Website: apple
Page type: billing-address
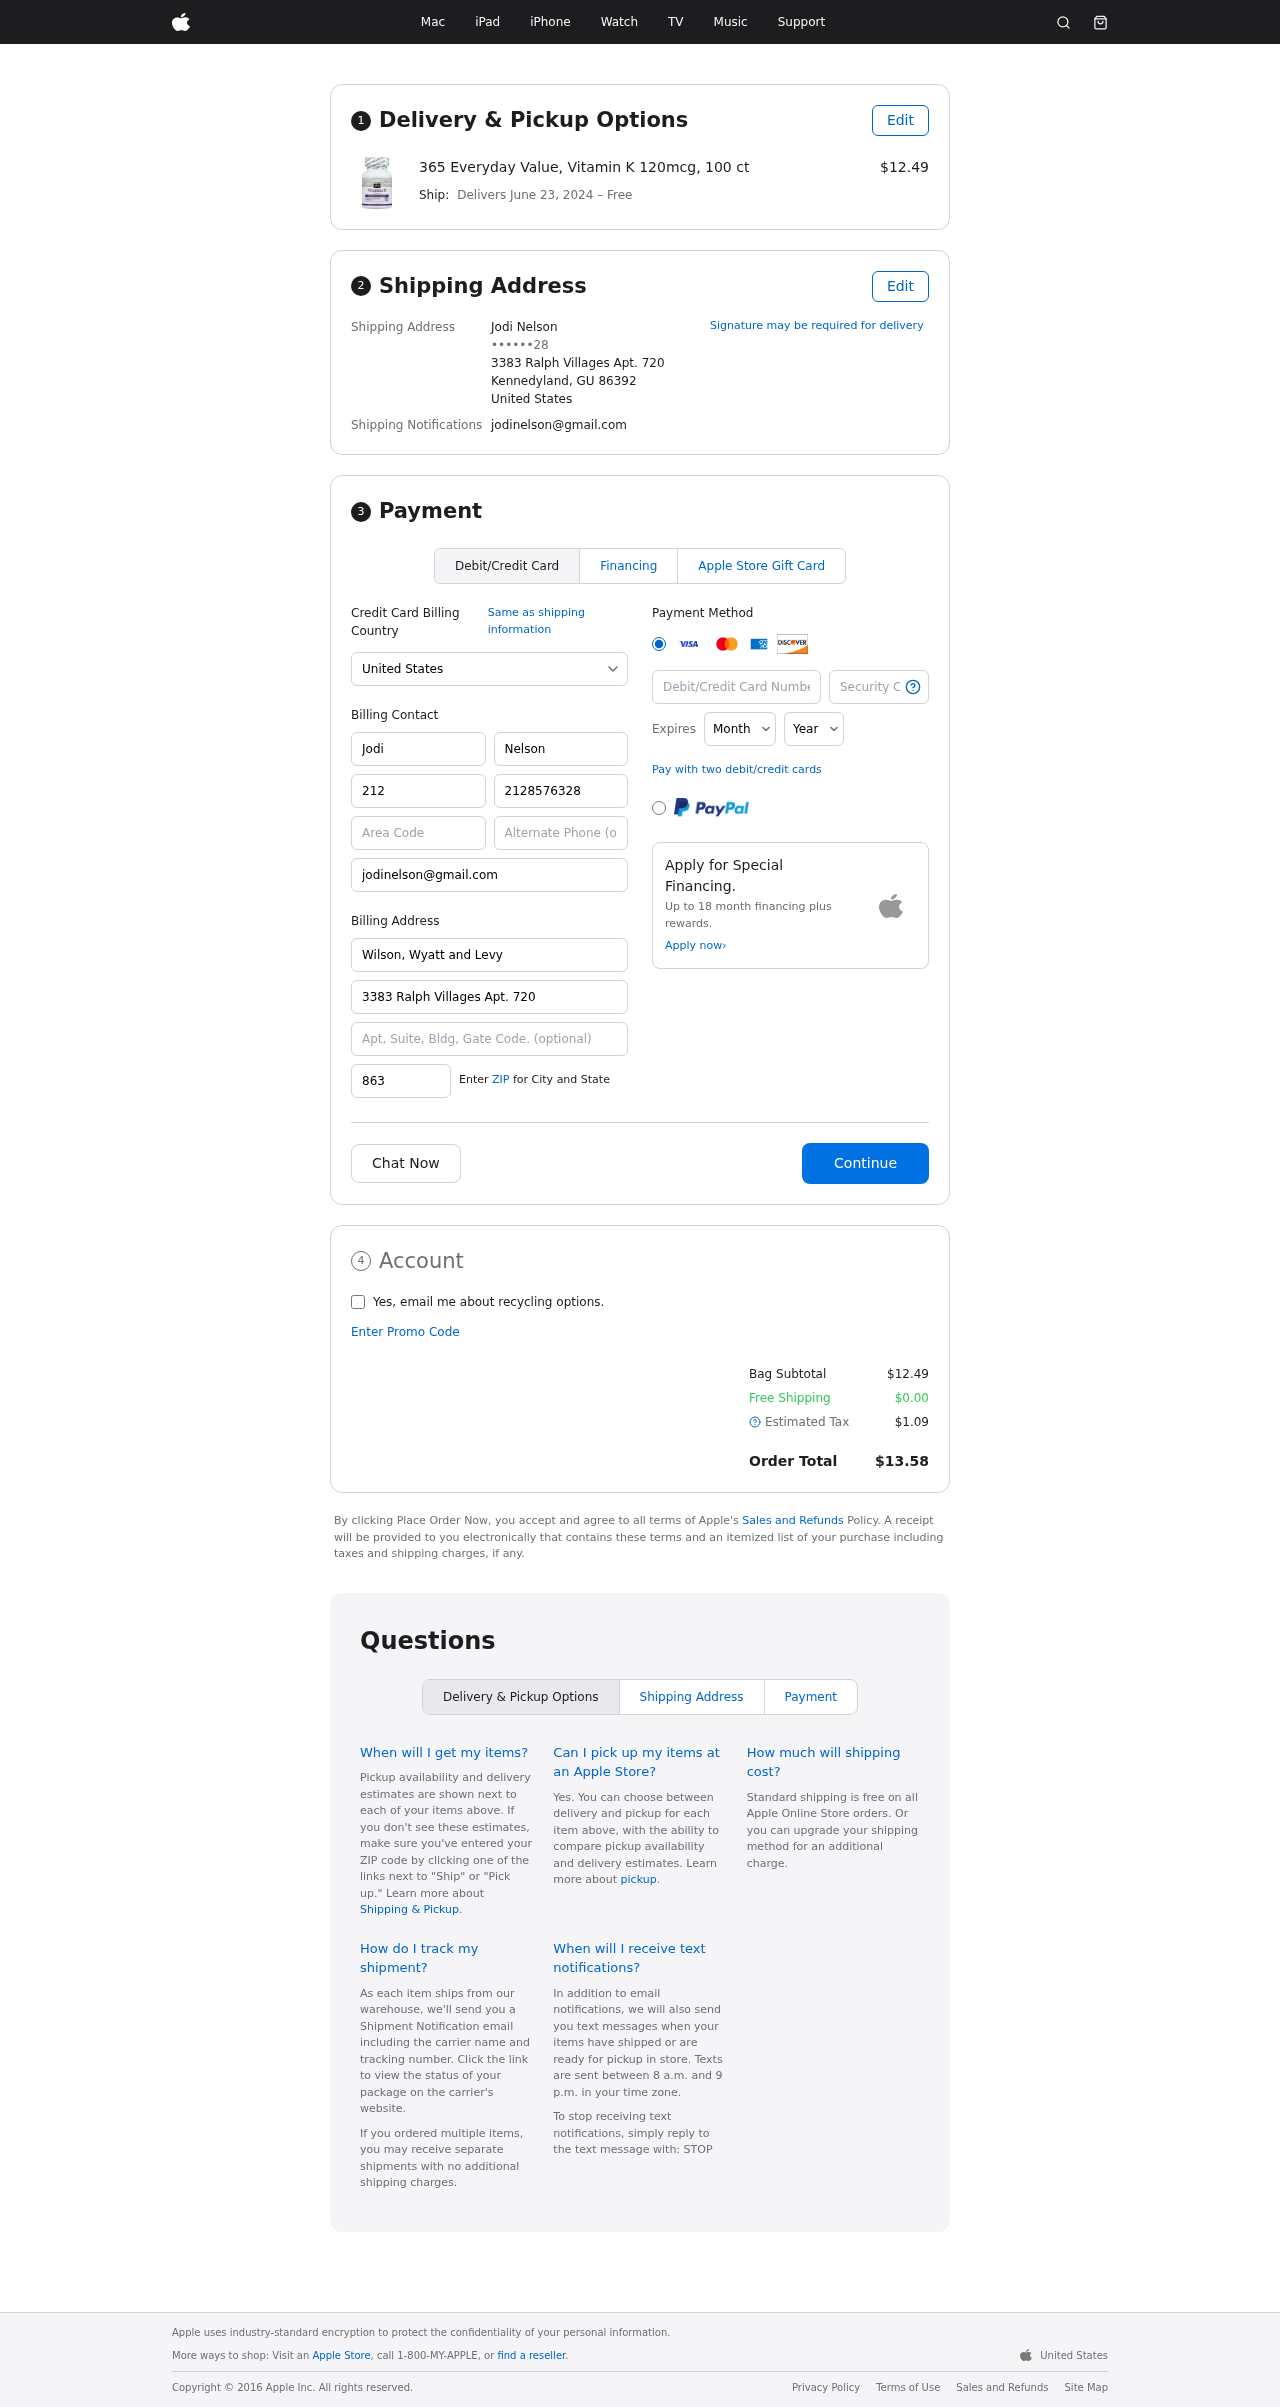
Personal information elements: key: PII_CARD_CVV
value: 507
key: PII_CARD_EXPIRY_MONTH
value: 08
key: PII_CARD_EXPIRY_YEAR
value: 30
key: PII_CARD_NUMBER
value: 6551 6091 8813 5063
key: PII_CITY_STATE_ZIP
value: Kennedyland, GU 86392
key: PII_COUNTRY
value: United States
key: PII_EMAIL
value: jodinelson@gmail.com
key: PII_FULLNAME
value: Jodi Nelson
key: PII_STREET
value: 3383 Ralph Villages Apt. 720
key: PII_PHONE_MASKED
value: ••••••28
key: PII_BILLING_FIRSTNAME
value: Jodi
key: PII_BILLING_LASTNAME
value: Nelson
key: PII_BILLING_PHONE_AREA
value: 212
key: PII_BILLING_PHONE
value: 2128576328
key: PII_BILLING_EMAIL
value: jodinelson@gmail.com
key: PII_BILLING_COMPANY
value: Wilson, Wyatt and Levy
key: PII_BILLING_STREET
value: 3383 Ralph Villages Apt. 720
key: PII_BILLING_POSTCODE
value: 86392
Product elements: key: PRODUCT1_NAME
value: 365 Everyday Value, Vitamin K 120mcg, 100 ct
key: PRODUCT1_PRICE
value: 12.49
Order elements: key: ORDER_DELIVERY_DATE
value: June 23, 2024
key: ORDER_SUBTOTAL
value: $12.49
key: ORDER_SHIPPING_COST
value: $0.00
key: ORDER_TAX
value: $1.09
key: ORDER_TOTAL
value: $13.58